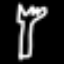
Label: fork